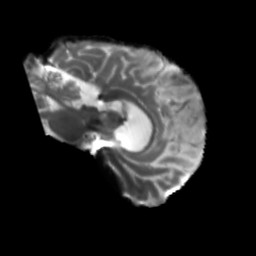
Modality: T2w
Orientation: sagittal
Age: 64
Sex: male
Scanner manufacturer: siemens
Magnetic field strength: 3 T
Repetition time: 5.25 s
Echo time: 0.08 s